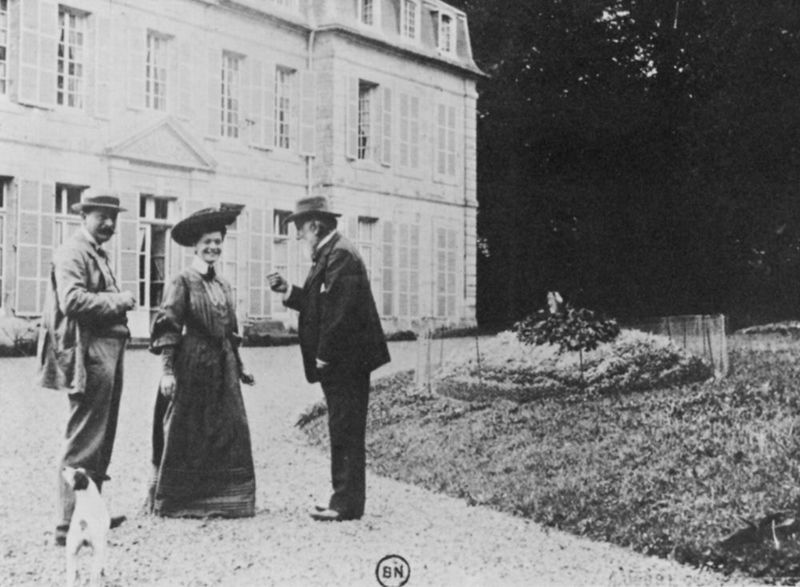
Titel: Degas, Monsieur und Madame Jacques Fourcy im Park des Schlosses Ménil-Hubert
Künstler: Antoine Degas
Standort: Paris
Institution: Archive der Nationalen Bibliothek
Schlagwörter: baum, dunkel, mann, weiß, bäume, menschen, sand, zola, blumen, degas, elegant, fenster, frau, grau, hell, hintergrund, hut, hüte, kleid, männer, profil, schwarz, strasse, tür, anlage, dach, dame, gebäude, gras, haus, hund, park, rasen, rot, schloss, weg, wiese, zaun, gespräch, herren, mode, rock, anzug, anzüge, bart, bärte, jacke, schnurrbart, architektur, blicke, kleidung, kragen, bildnis, porträt, signatur, natur, gitter, mantel, drei, pflanzen, wald, fensterläden, stock, garten, lächeln, sommer, ansicht, fassade, unterhaltung, mieder, schuhe, giebel, allee, tag, hof, kies, schnurbart, karten, monet, rauchen, lächelnd, foto, fotografie, photographie, lachen, eingang, wohnhaus, hauswand, abschied, urlaub, künstler, schwarzweiß, stempel, photo, portal, villa, ehepaar, gesims, risalit, zigarette, grab, anwesen, gut, landhaus, mansarde, begegnung, beet, beete, blumenbeet, rabatte, auffahrt, einfahrt, etagen, geschosse, zufahrt, herrenhaus, adelig, begrüßung, erinnerung, stockwerke, aufnahme, graf, hasu, landsitz, treue, gibel, wilhelm, rondell, zuhause, enfilade, spitzgiebel, schlosspark, belle etage, sommerresidenz, geböude, kiesweg, wiede, freunde, grippe, blumenrondell, hofumfahrt, krupp, sptossen, 3